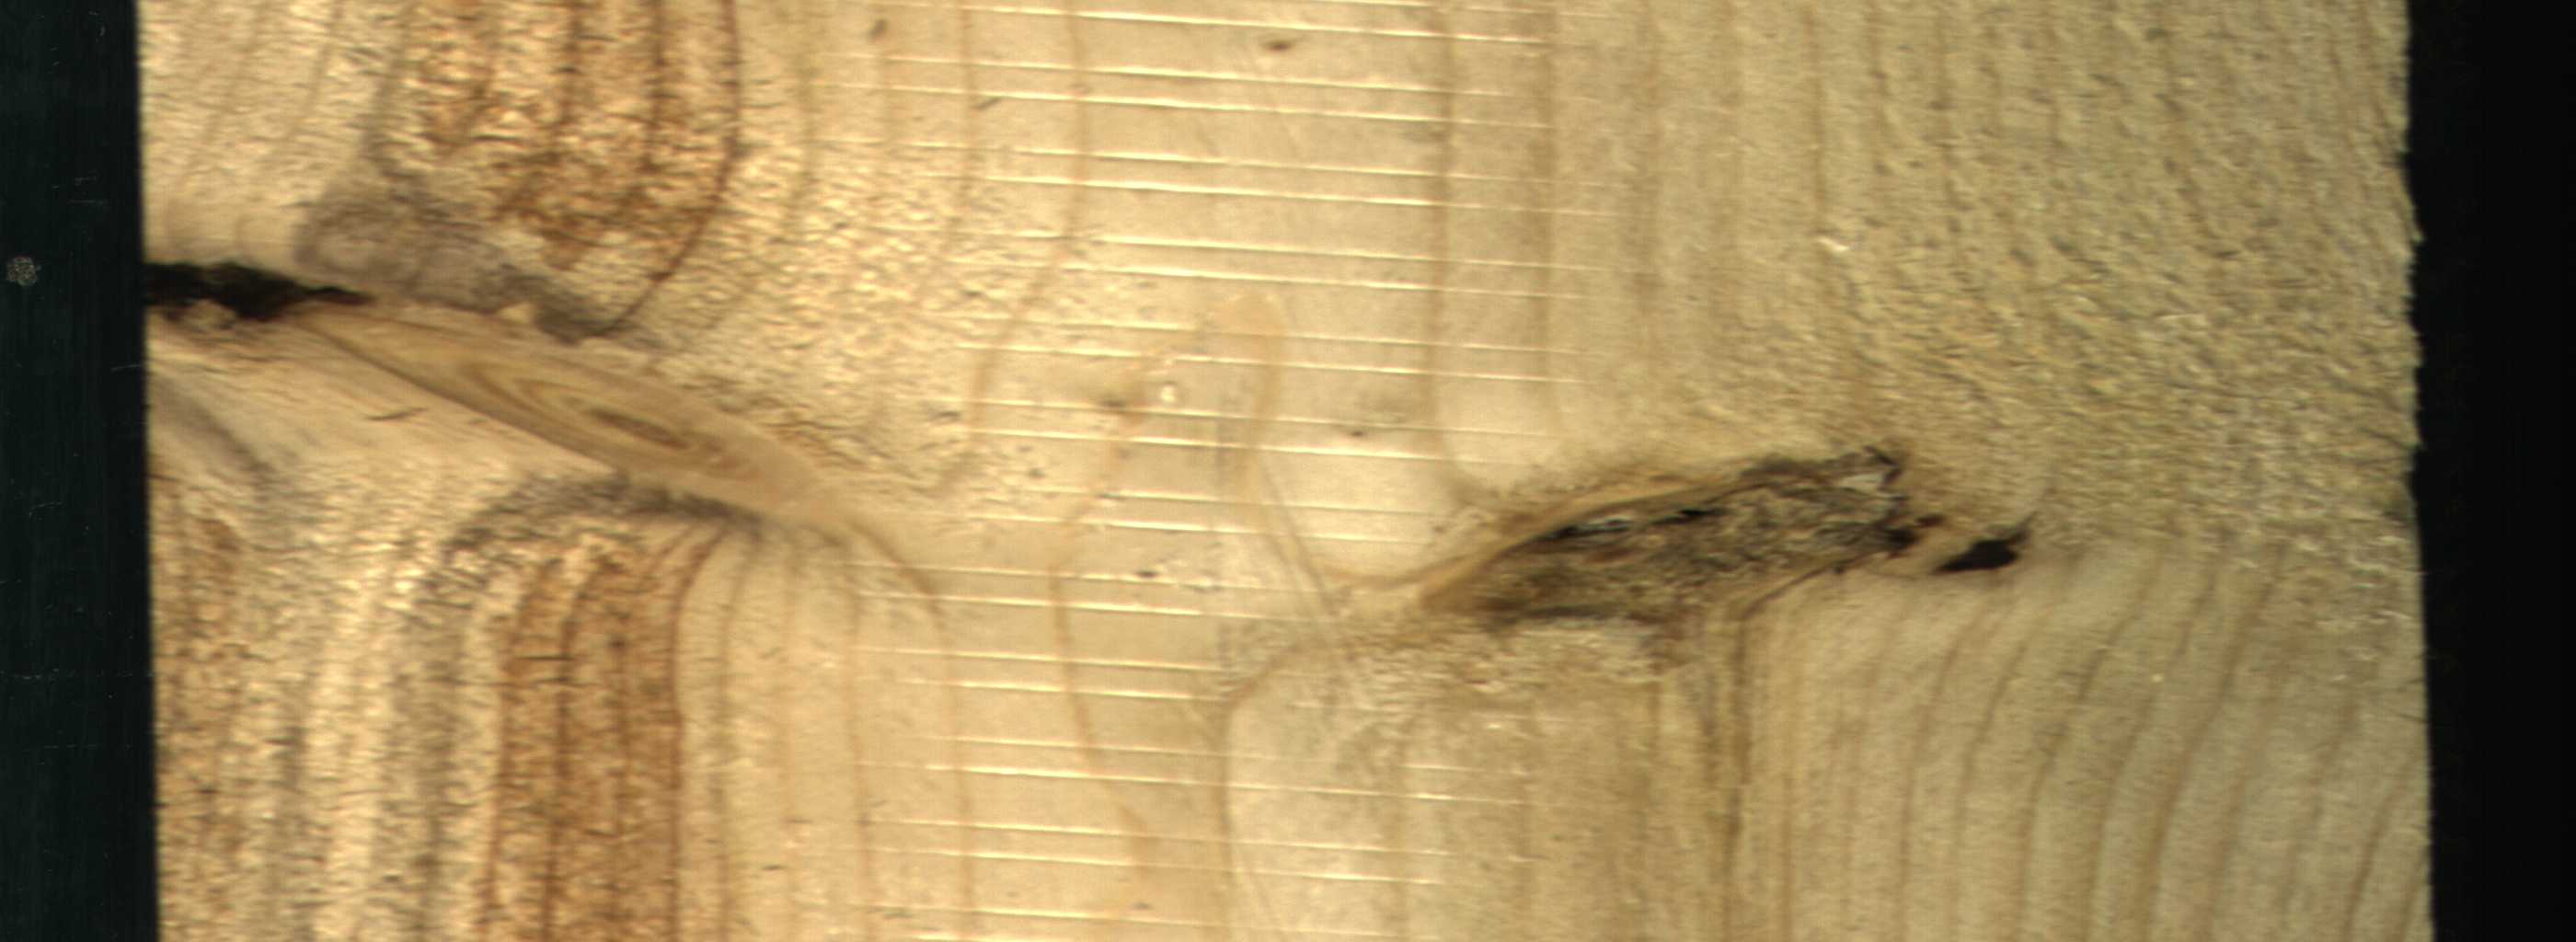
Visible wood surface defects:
knot_with_crack
Knot_missing
Dead_Knot
Live_Knot